Field crop: maize
Growth stage: 1
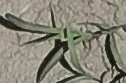
Species: sorghum